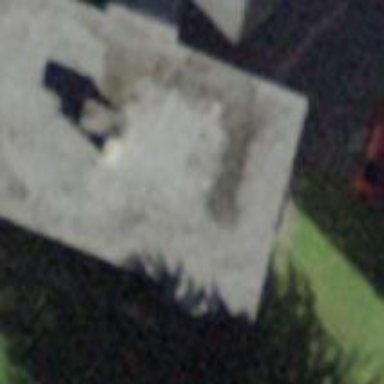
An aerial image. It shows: Building with flat roof.